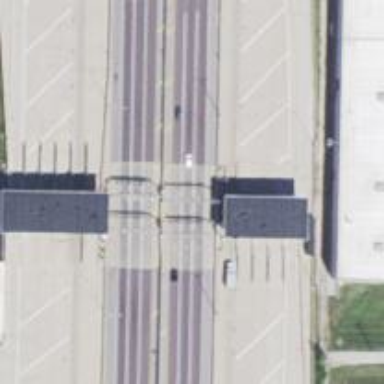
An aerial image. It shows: Toll gantry on the road.